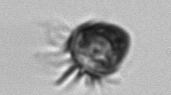
Label: Ciliophora